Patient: sex F, age 72
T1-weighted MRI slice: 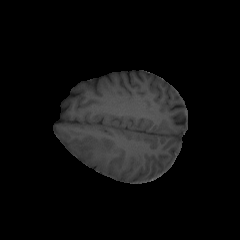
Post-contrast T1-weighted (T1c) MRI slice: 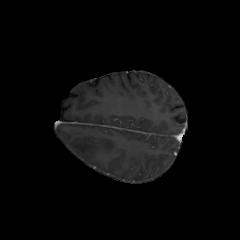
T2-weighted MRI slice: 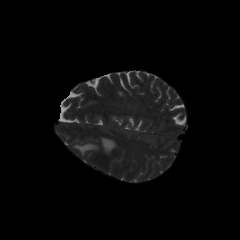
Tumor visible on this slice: yes
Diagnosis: Glioblastoma, IDH-wildtype
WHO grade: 4